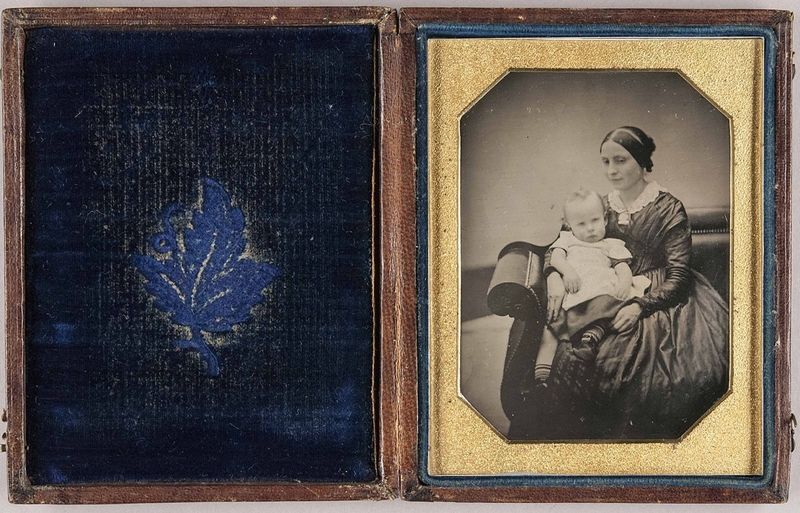
Titel: Mutter mit Kind
Standort: Hamburg
Institution: Museum für Kunst und Gewerbe Hamburg
Schlagwörter: frau, figur, kind, mutter, kinder, baby, foto, fotografie, photographie, doppelbildnis, doppelportrait, photo, etui, kinderbild, lichtbild, daguerreotypie, kinderdarstellung, bildwerke, angewandte und bildende kunst, hessische systematik, säugling, porträtfotografie, porträtphotographie, doppelporträt